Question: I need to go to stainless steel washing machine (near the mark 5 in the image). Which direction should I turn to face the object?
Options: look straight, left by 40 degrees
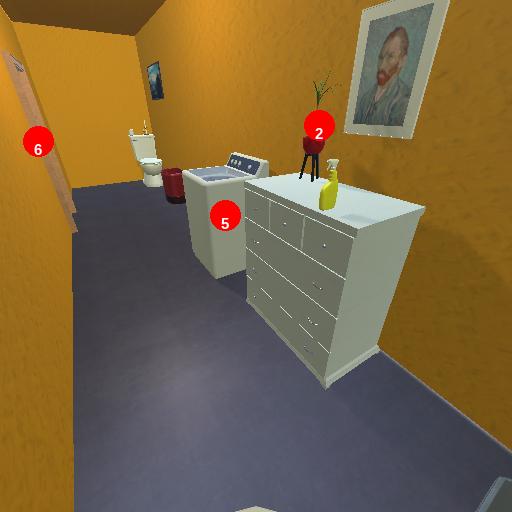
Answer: look straight